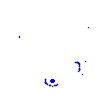
Particle: kaon